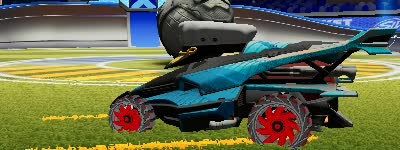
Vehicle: aftershock